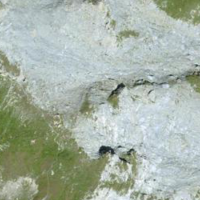
EUNIS habitat code: 31
Species observed at this site:
Oxytropis campestris
Geum reptans
Sempervivum montanum
Hieracium villosum
Hedysarum hedysaroides